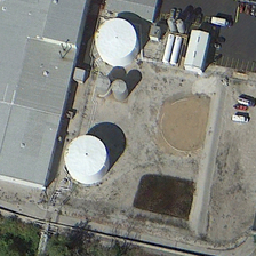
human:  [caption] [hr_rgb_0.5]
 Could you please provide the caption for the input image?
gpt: Several tanks are near a large building.

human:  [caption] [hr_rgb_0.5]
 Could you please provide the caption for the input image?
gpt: There are several tanks near a building.

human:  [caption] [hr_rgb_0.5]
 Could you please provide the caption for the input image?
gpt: Several reservoirs are near a large building.

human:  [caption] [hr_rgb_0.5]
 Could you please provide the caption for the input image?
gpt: Several tanks approached a large building.

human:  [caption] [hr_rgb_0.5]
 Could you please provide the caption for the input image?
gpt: There are several tanks near the building.